Aerial crown-view tile of a tropical tree (Barro Colorado Island, Panama), acquired 20241112:
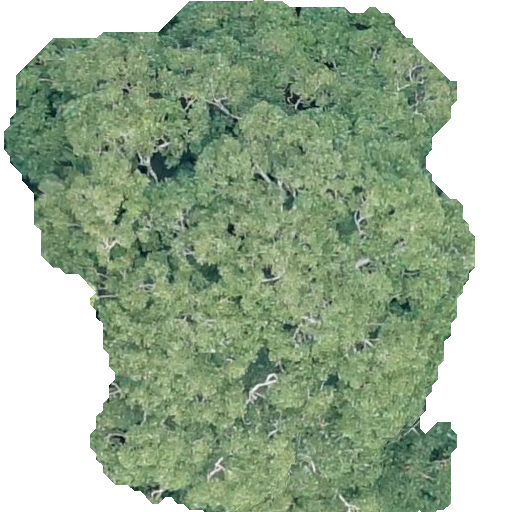
Species: Dipteryx oleifera
GBIF accepted scientific name: Dipteryx oleifera
Crown area: 294.148 m²